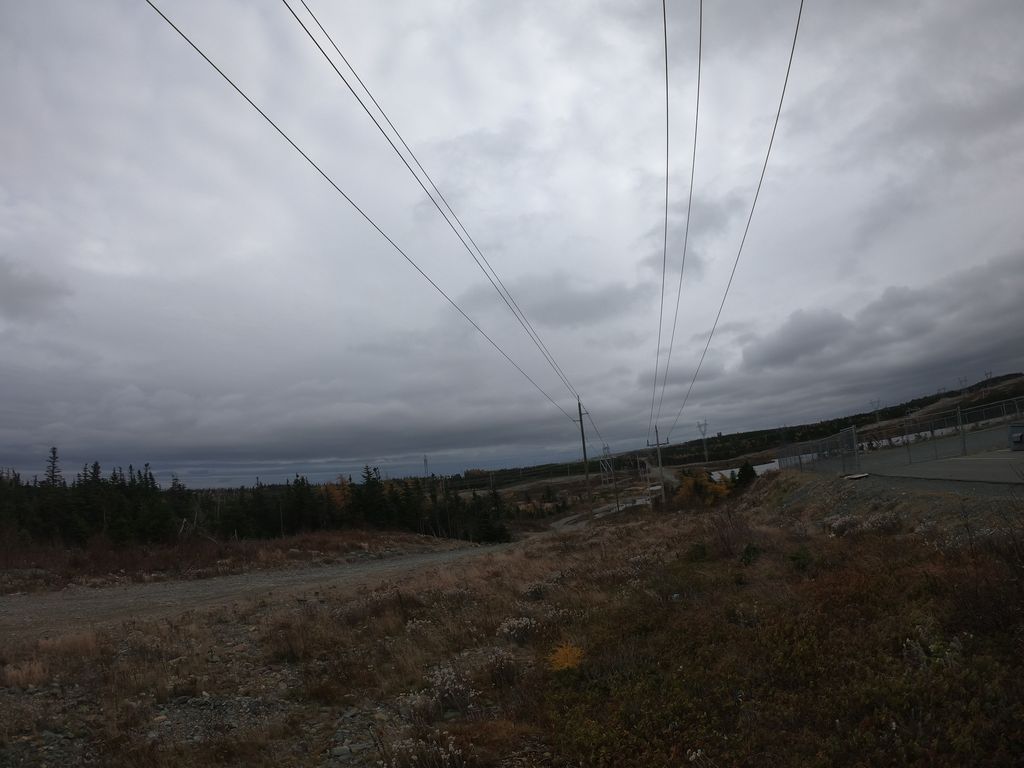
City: st_johns